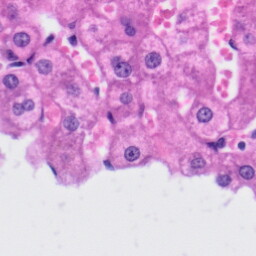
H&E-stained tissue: Liver